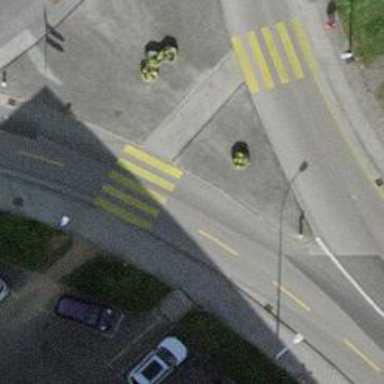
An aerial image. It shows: Uncontrolled zebra crossing on the road.